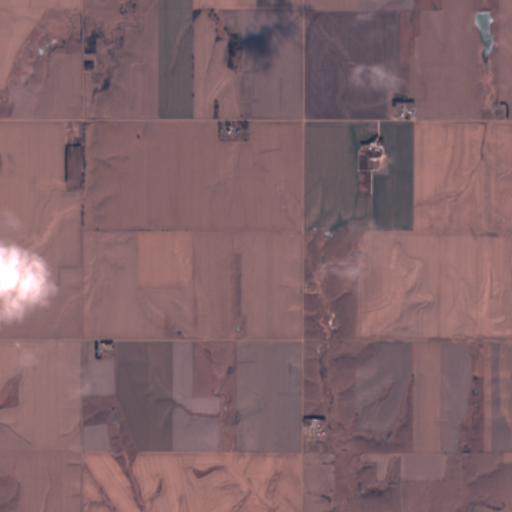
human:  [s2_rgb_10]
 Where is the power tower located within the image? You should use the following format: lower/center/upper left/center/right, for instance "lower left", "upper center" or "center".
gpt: There is no power tower in the image.